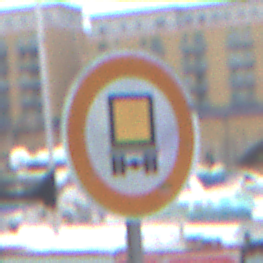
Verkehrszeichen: VerbotKennzeichnungspflichtigeKraftfahrzeugeGefaehrlicheGueter
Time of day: MorningAfternoon
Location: Outdoor (Urban)
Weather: Overcast
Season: NotSpecified
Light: Natural